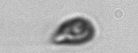
Label: Cryptophyta